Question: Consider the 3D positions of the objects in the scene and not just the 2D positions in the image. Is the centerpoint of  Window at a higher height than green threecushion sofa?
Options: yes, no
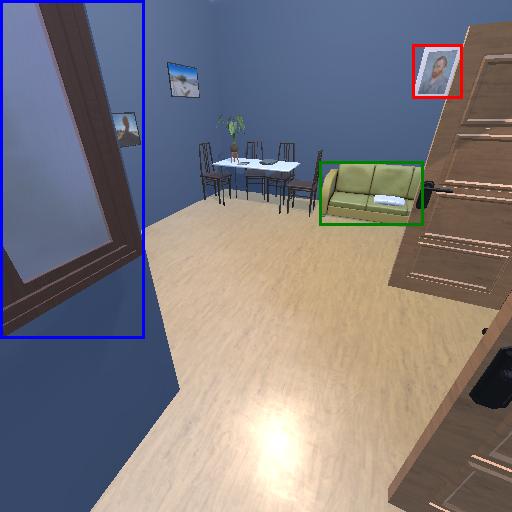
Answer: yes